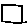
Label: square